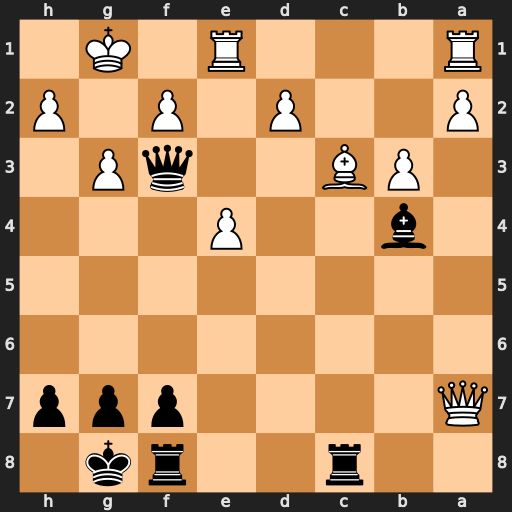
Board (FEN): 2r2rk1/Q4ppp/8/8/1b2P3/1PB2qP1/P2P1P1P/R3R1K1
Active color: b
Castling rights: -
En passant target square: -
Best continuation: Bc5 Re3 Qxe3 fxe3 Bxa7